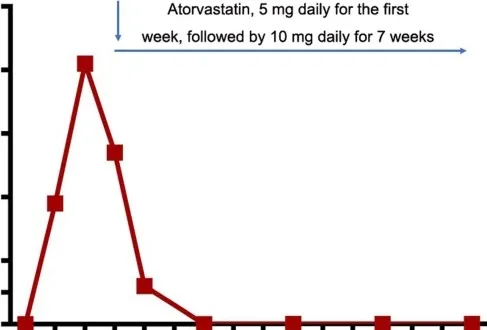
MRI of the head and hematoma volume changes during atorvastatin Treatment. (C) shows a gradual decrease in hematoma volume after atorvastatin treatment (

Supplementary Figures 1-6.
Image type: pathology (immunostaining)